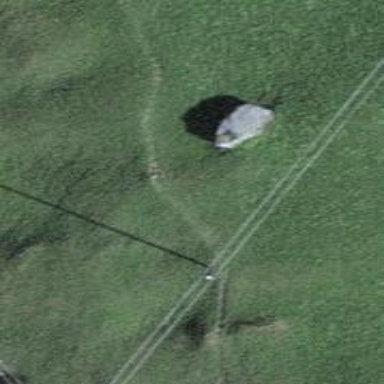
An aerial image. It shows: Path.